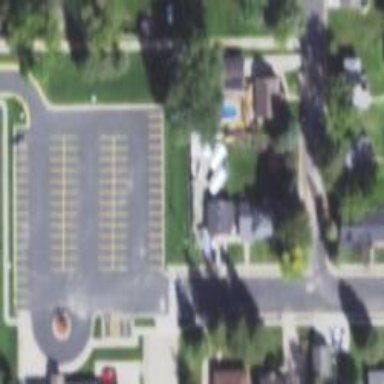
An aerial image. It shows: Public parking area with surface designation.